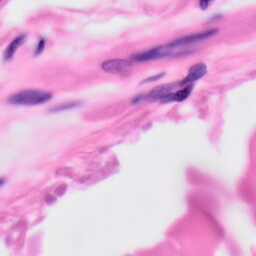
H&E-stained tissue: Skin